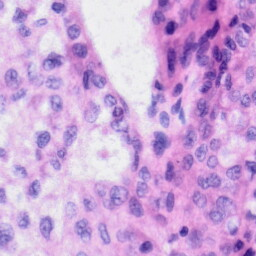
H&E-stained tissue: Liver